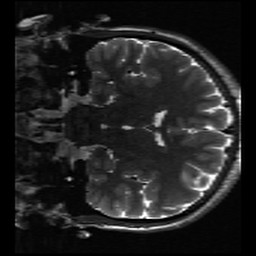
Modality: inplaneT2
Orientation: coronal